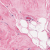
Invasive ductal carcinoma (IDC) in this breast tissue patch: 0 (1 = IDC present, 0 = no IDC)